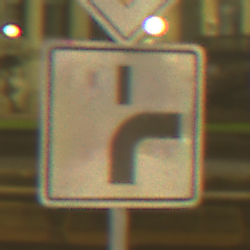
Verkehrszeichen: VerlaufVorfahrtsstrasse8
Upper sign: Vorfahrtsstrasse
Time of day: Night
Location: Outdoor (Urban)
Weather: Overcast
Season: NotSpecified
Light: Artificial